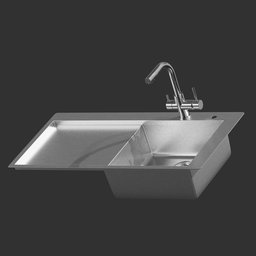
Label: appliances